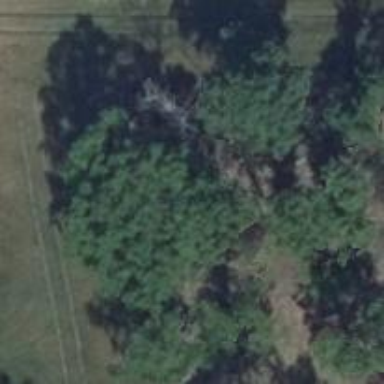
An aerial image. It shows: Hunting stand.